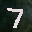
Label: 7